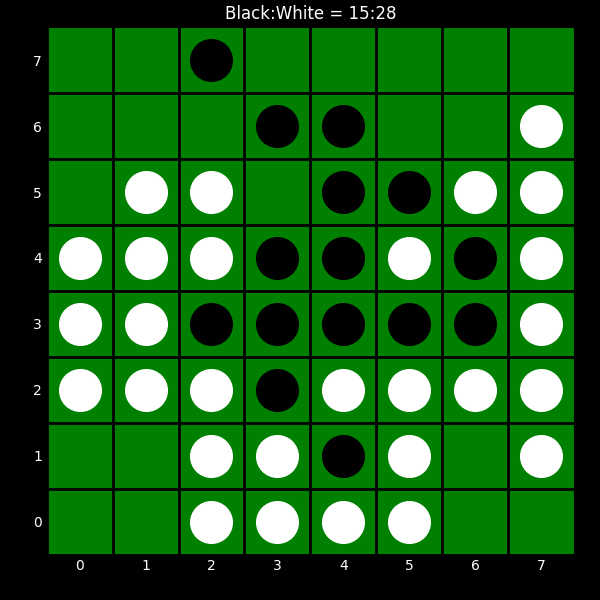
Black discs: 15
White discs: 28